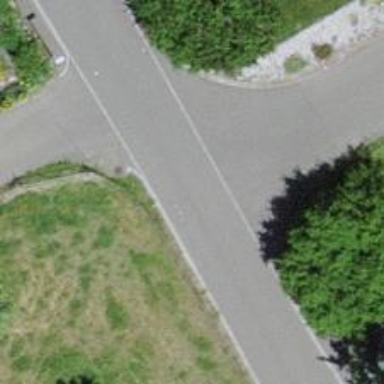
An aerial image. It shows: Paved residential road.